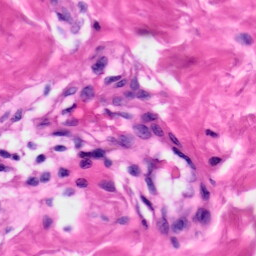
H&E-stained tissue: Skin